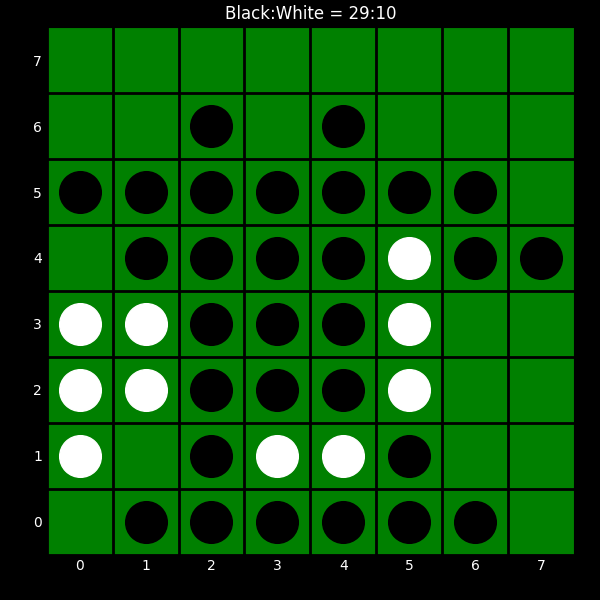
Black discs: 29
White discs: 10